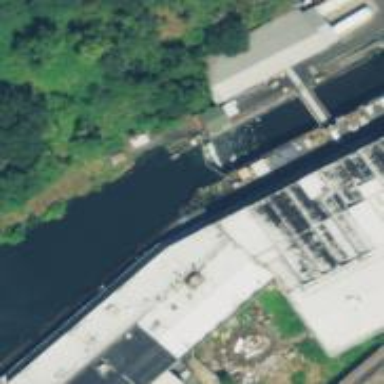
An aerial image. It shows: Lock gate along waterway.